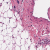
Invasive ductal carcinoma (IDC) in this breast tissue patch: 1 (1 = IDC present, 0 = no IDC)